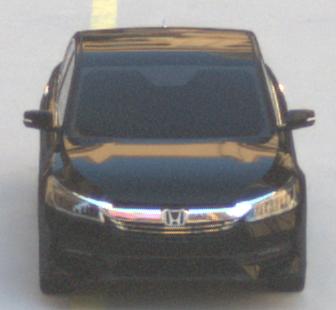
Make: Honda
Model: Accord Hybrid
Detailed model: 9. Generation
Model produced from: 2015
Model produced until: 2019
Doors: 4
Color: black
Road condition: dry road
Daytime: morning or afternoon
Contrast: low contrast